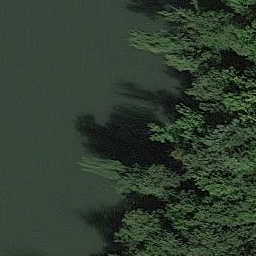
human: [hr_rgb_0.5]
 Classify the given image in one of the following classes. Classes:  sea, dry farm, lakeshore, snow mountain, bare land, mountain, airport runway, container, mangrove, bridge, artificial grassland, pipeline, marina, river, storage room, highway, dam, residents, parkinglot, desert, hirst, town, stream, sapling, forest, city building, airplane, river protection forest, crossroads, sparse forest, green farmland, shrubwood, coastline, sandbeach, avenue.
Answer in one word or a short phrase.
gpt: river protection forest